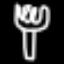
Label: fork